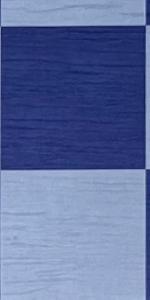
Label: Empty